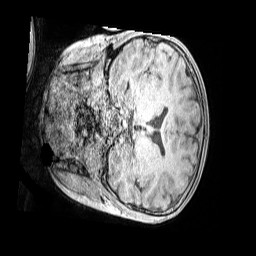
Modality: MP2RAGE
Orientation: coronal
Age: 11
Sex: male
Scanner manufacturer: siemens
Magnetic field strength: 3 T
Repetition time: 4 s
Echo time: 0.00299 s